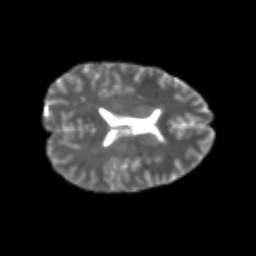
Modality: T2w
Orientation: axial
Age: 25
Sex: female
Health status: healthy
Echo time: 0.074 s